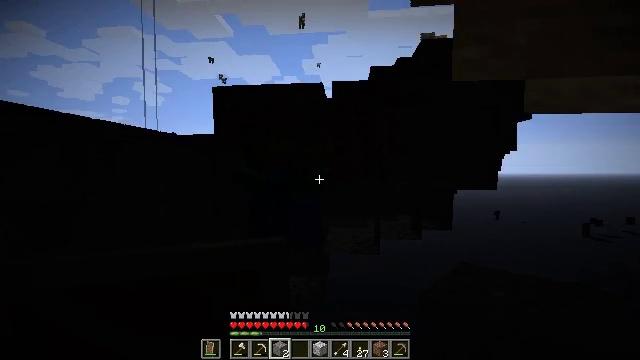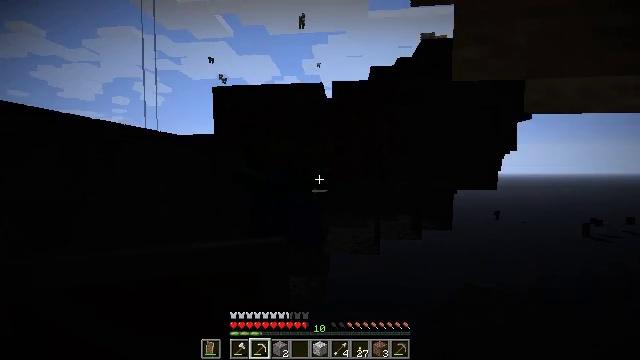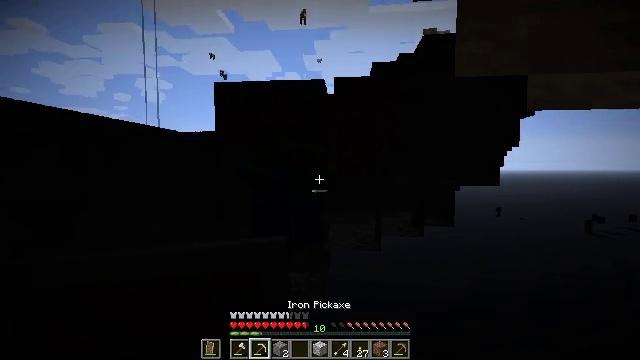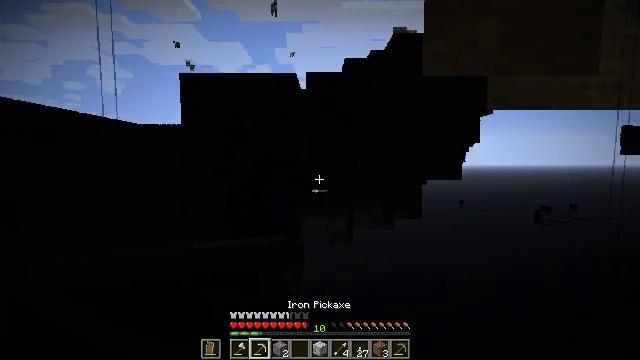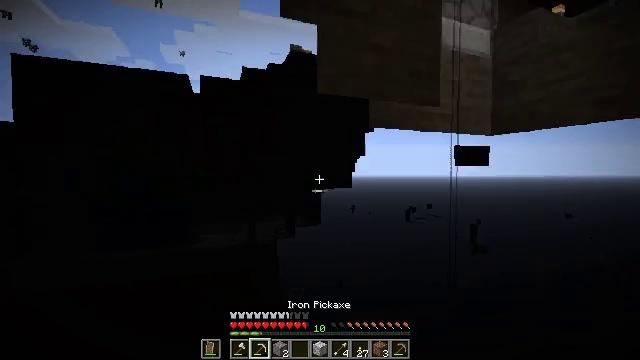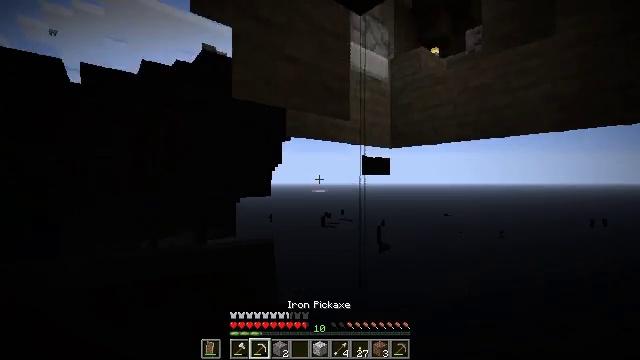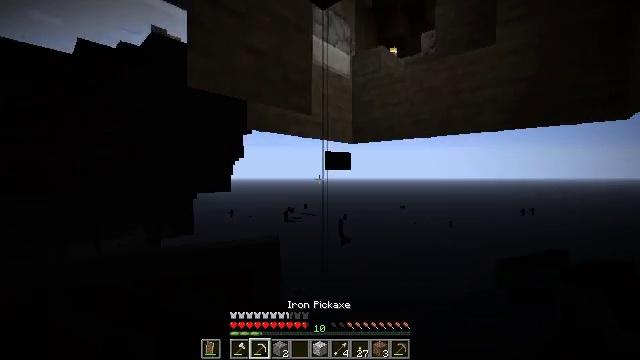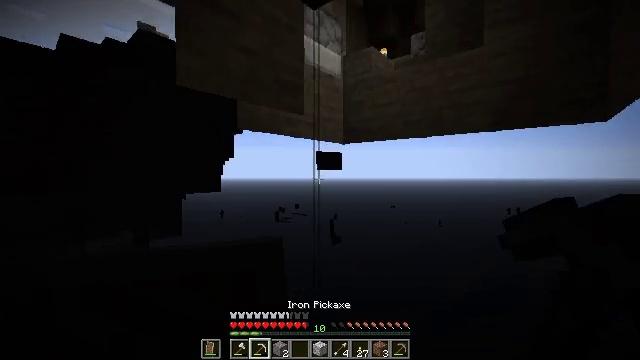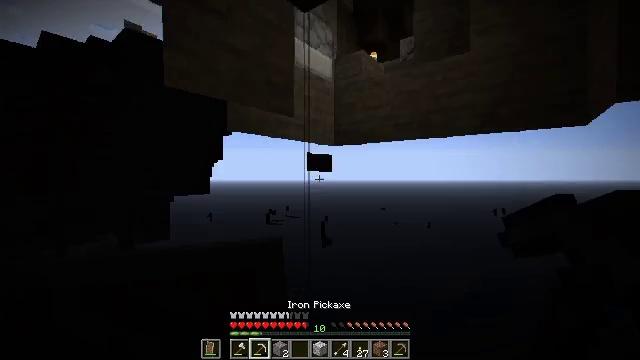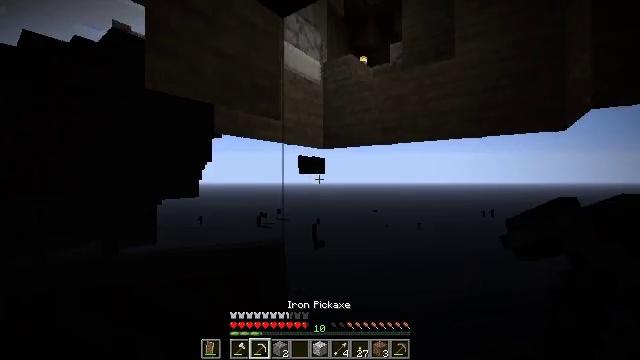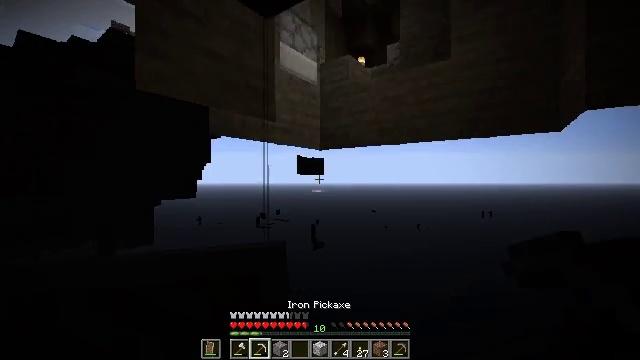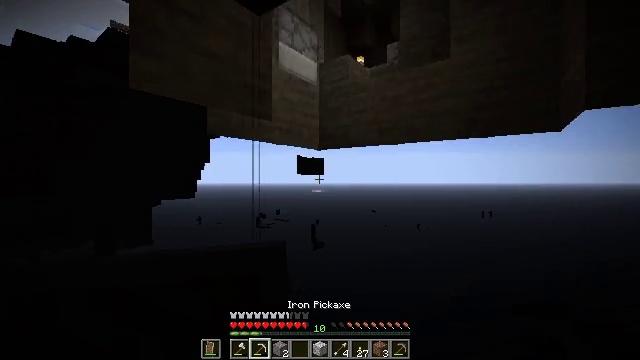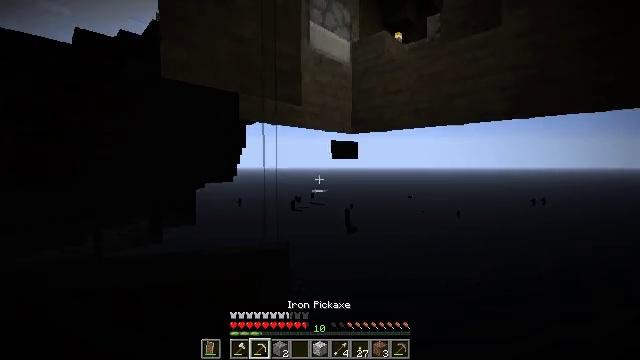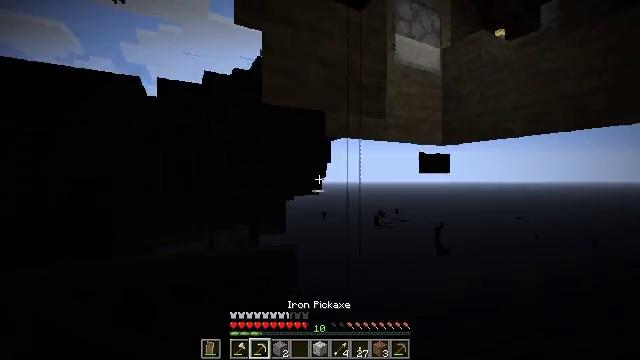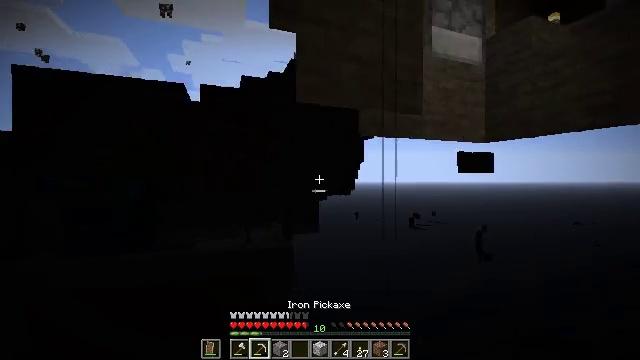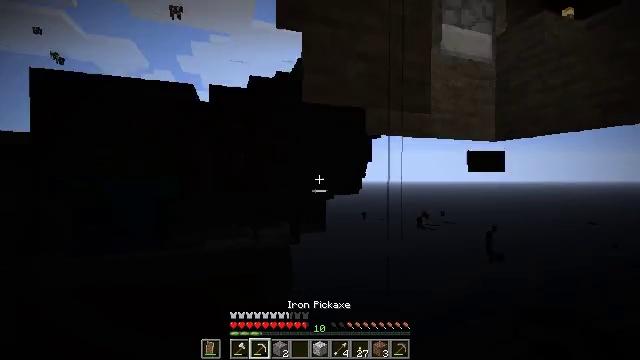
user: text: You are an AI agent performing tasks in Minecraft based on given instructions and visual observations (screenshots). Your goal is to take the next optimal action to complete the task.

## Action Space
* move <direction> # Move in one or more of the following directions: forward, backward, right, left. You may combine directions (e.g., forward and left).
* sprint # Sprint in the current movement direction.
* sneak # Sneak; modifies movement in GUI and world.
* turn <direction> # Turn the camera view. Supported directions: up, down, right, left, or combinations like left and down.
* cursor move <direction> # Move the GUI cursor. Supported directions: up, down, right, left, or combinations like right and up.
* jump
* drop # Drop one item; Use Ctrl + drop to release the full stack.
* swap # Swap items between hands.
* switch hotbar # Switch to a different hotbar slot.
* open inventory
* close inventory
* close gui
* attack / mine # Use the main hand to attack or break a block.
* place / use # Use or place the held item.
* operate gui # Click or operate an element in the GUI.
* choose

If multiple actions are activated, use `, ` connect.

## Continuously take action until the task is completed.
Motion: motion action
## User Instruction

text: Gather the composter from your farm.
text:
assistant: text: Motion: switch to hotbar 2
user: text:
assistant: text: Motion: switch to hotbar 2
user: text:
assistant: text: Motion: turn right and down, switch to hotbar 2
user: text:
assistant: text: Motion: turn right and up, switch to hotbar 2
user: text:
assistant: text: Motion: turn right and up
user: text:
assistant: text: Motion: turn right and down
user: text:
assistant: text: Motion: turn right
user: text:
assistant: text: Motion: move right, turn right
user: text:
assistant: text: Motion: move right, turn right
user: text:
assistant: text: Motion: move right
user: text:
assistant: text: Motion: move forward and move right
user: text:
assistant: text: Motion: move forward and move right, turn left and down
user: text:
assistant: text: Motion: move forward and move right, turn left and up
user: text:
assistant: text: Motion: move right, turn left
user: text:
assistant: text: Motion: move right, turn left, attack / mine
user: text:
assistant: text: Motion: turn left, attack / mine
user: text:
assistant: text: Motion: turn left and down, attack / mine
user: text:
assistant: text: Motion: turn left, attack / mine
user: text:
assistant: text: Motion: attack / mine
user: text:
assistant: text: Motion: attack / mine
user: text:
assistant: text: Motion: attack / mine
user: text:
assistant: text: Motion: attack / mine
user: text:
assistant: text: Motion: turn right, attack / mine
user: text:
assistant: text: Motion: attack / mine
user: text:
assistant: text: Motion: attack / mine
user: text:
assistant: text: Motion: attack / mine
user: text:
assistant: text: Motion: attack / mine
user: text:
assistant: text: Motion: attack / mine
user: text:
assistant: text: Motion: attack / mine
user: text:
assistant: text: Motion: attack / mine